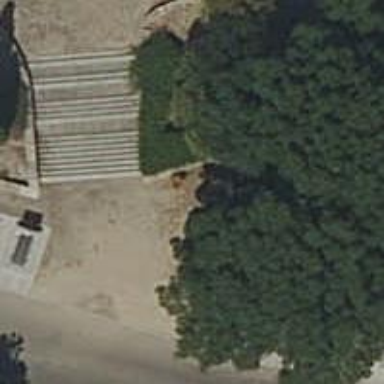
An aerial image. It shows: Concrete steps.